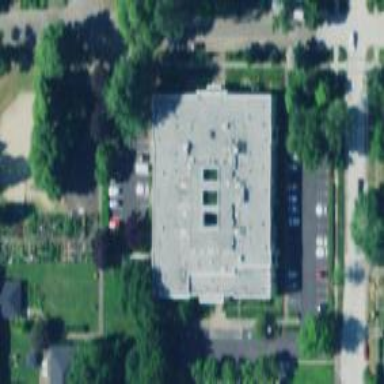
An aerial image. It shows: School building.